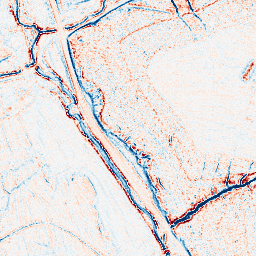
Category: edge_preserving
Decomposition family: anisotropic_diffusion
Decomposition parameters: iterations: 5
kappa: 100
gamma: 0.2
Upsampling method: sinc_blackman
Upsampling parameters: scale: 4
kernel_size: 16
Upsampling scale: 4